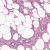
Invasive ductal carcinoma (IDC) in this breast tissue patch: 0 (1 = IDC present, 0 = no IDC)